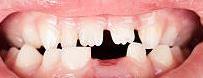
Condition: hypodontia